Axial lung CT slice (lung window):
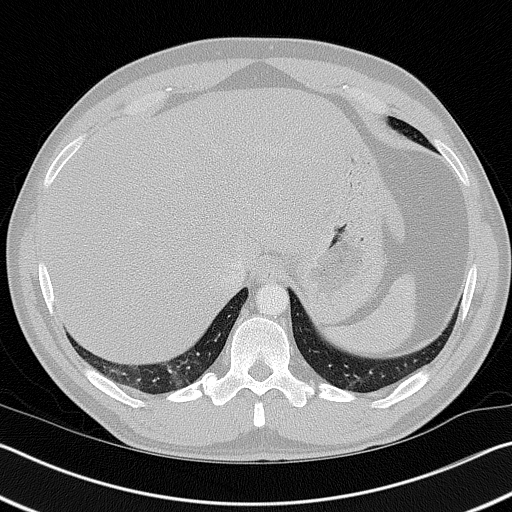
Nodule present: no